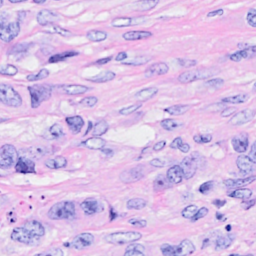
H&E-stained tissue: Breast